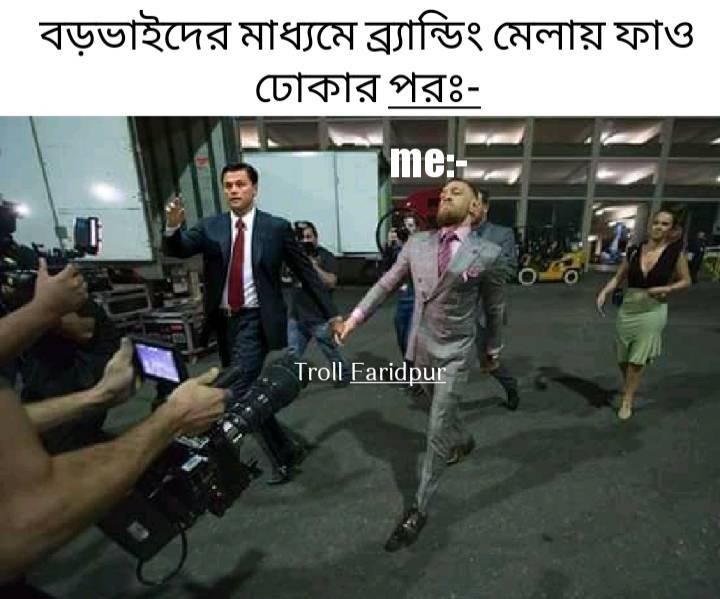
Caption: বড়ভাইদের মাধ্যমে ব্র্যান্ডিং মেলায় ফাও   ঢোকার পর       me :-
Label: non-hate